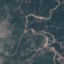
Land use / land cover class: HerbaceousVegetation